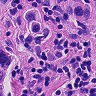
Metastatic tissue present: yes